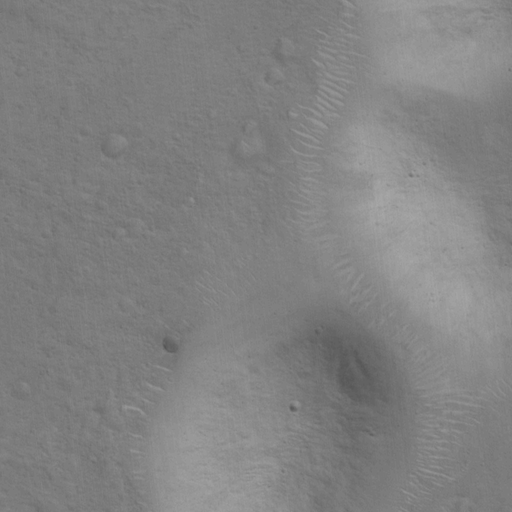
Classes present: Background